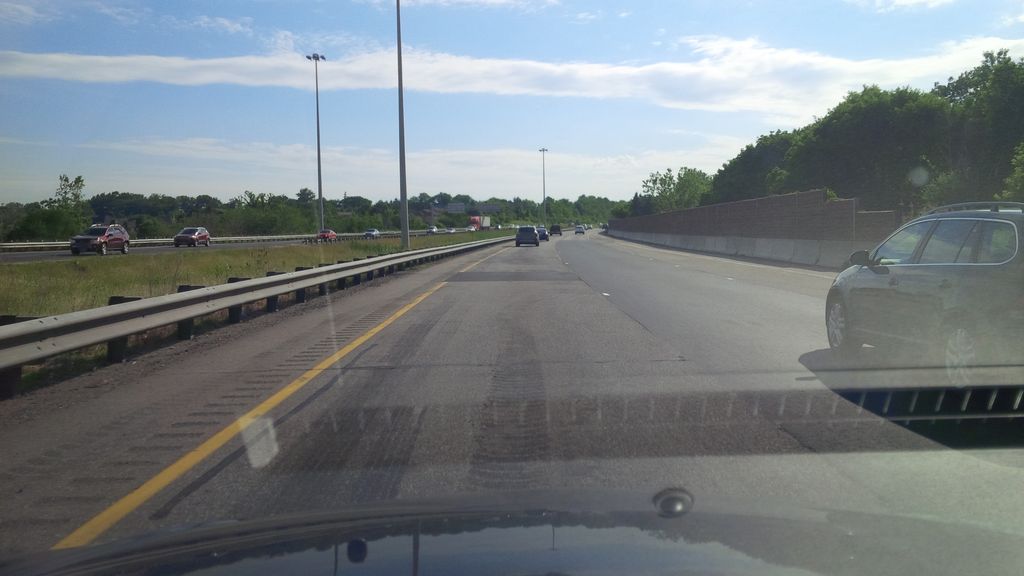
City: hamilton